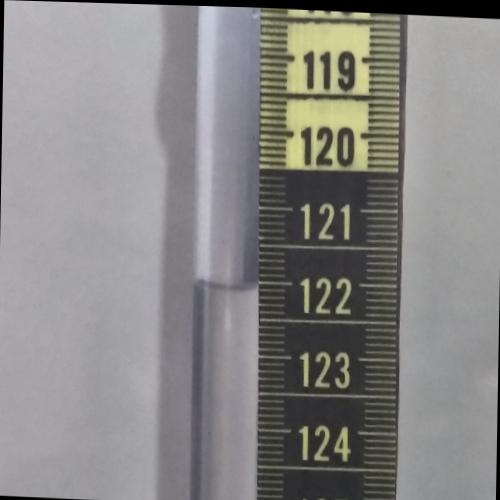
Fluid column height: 122.1 cm